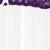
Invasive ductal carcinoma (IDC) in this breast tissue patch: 0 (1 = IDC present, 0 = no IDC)